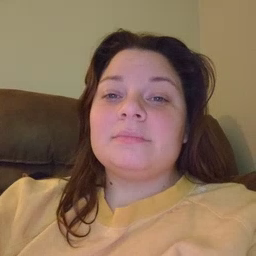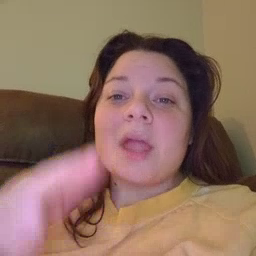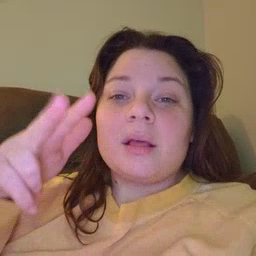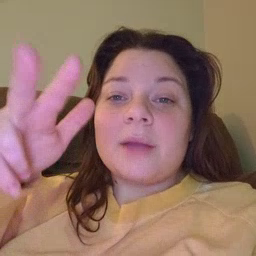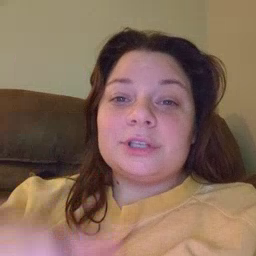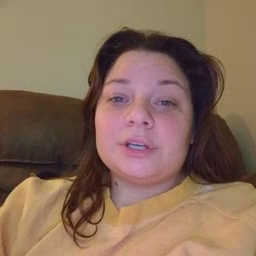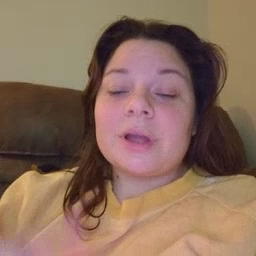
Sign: helicopter